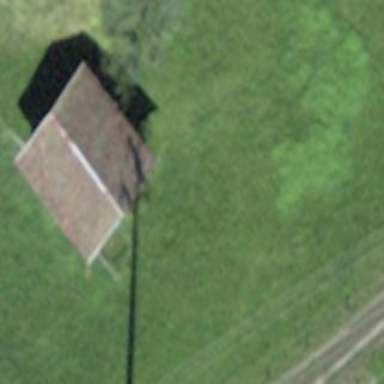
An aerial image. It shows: Farm auxiliary building.